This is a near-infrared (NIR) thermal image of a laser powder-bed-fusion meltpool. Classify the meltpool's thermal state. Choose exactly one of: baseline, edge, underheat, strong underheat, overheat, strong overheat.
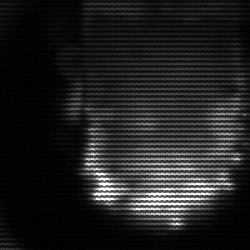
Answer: baseline